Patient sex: F
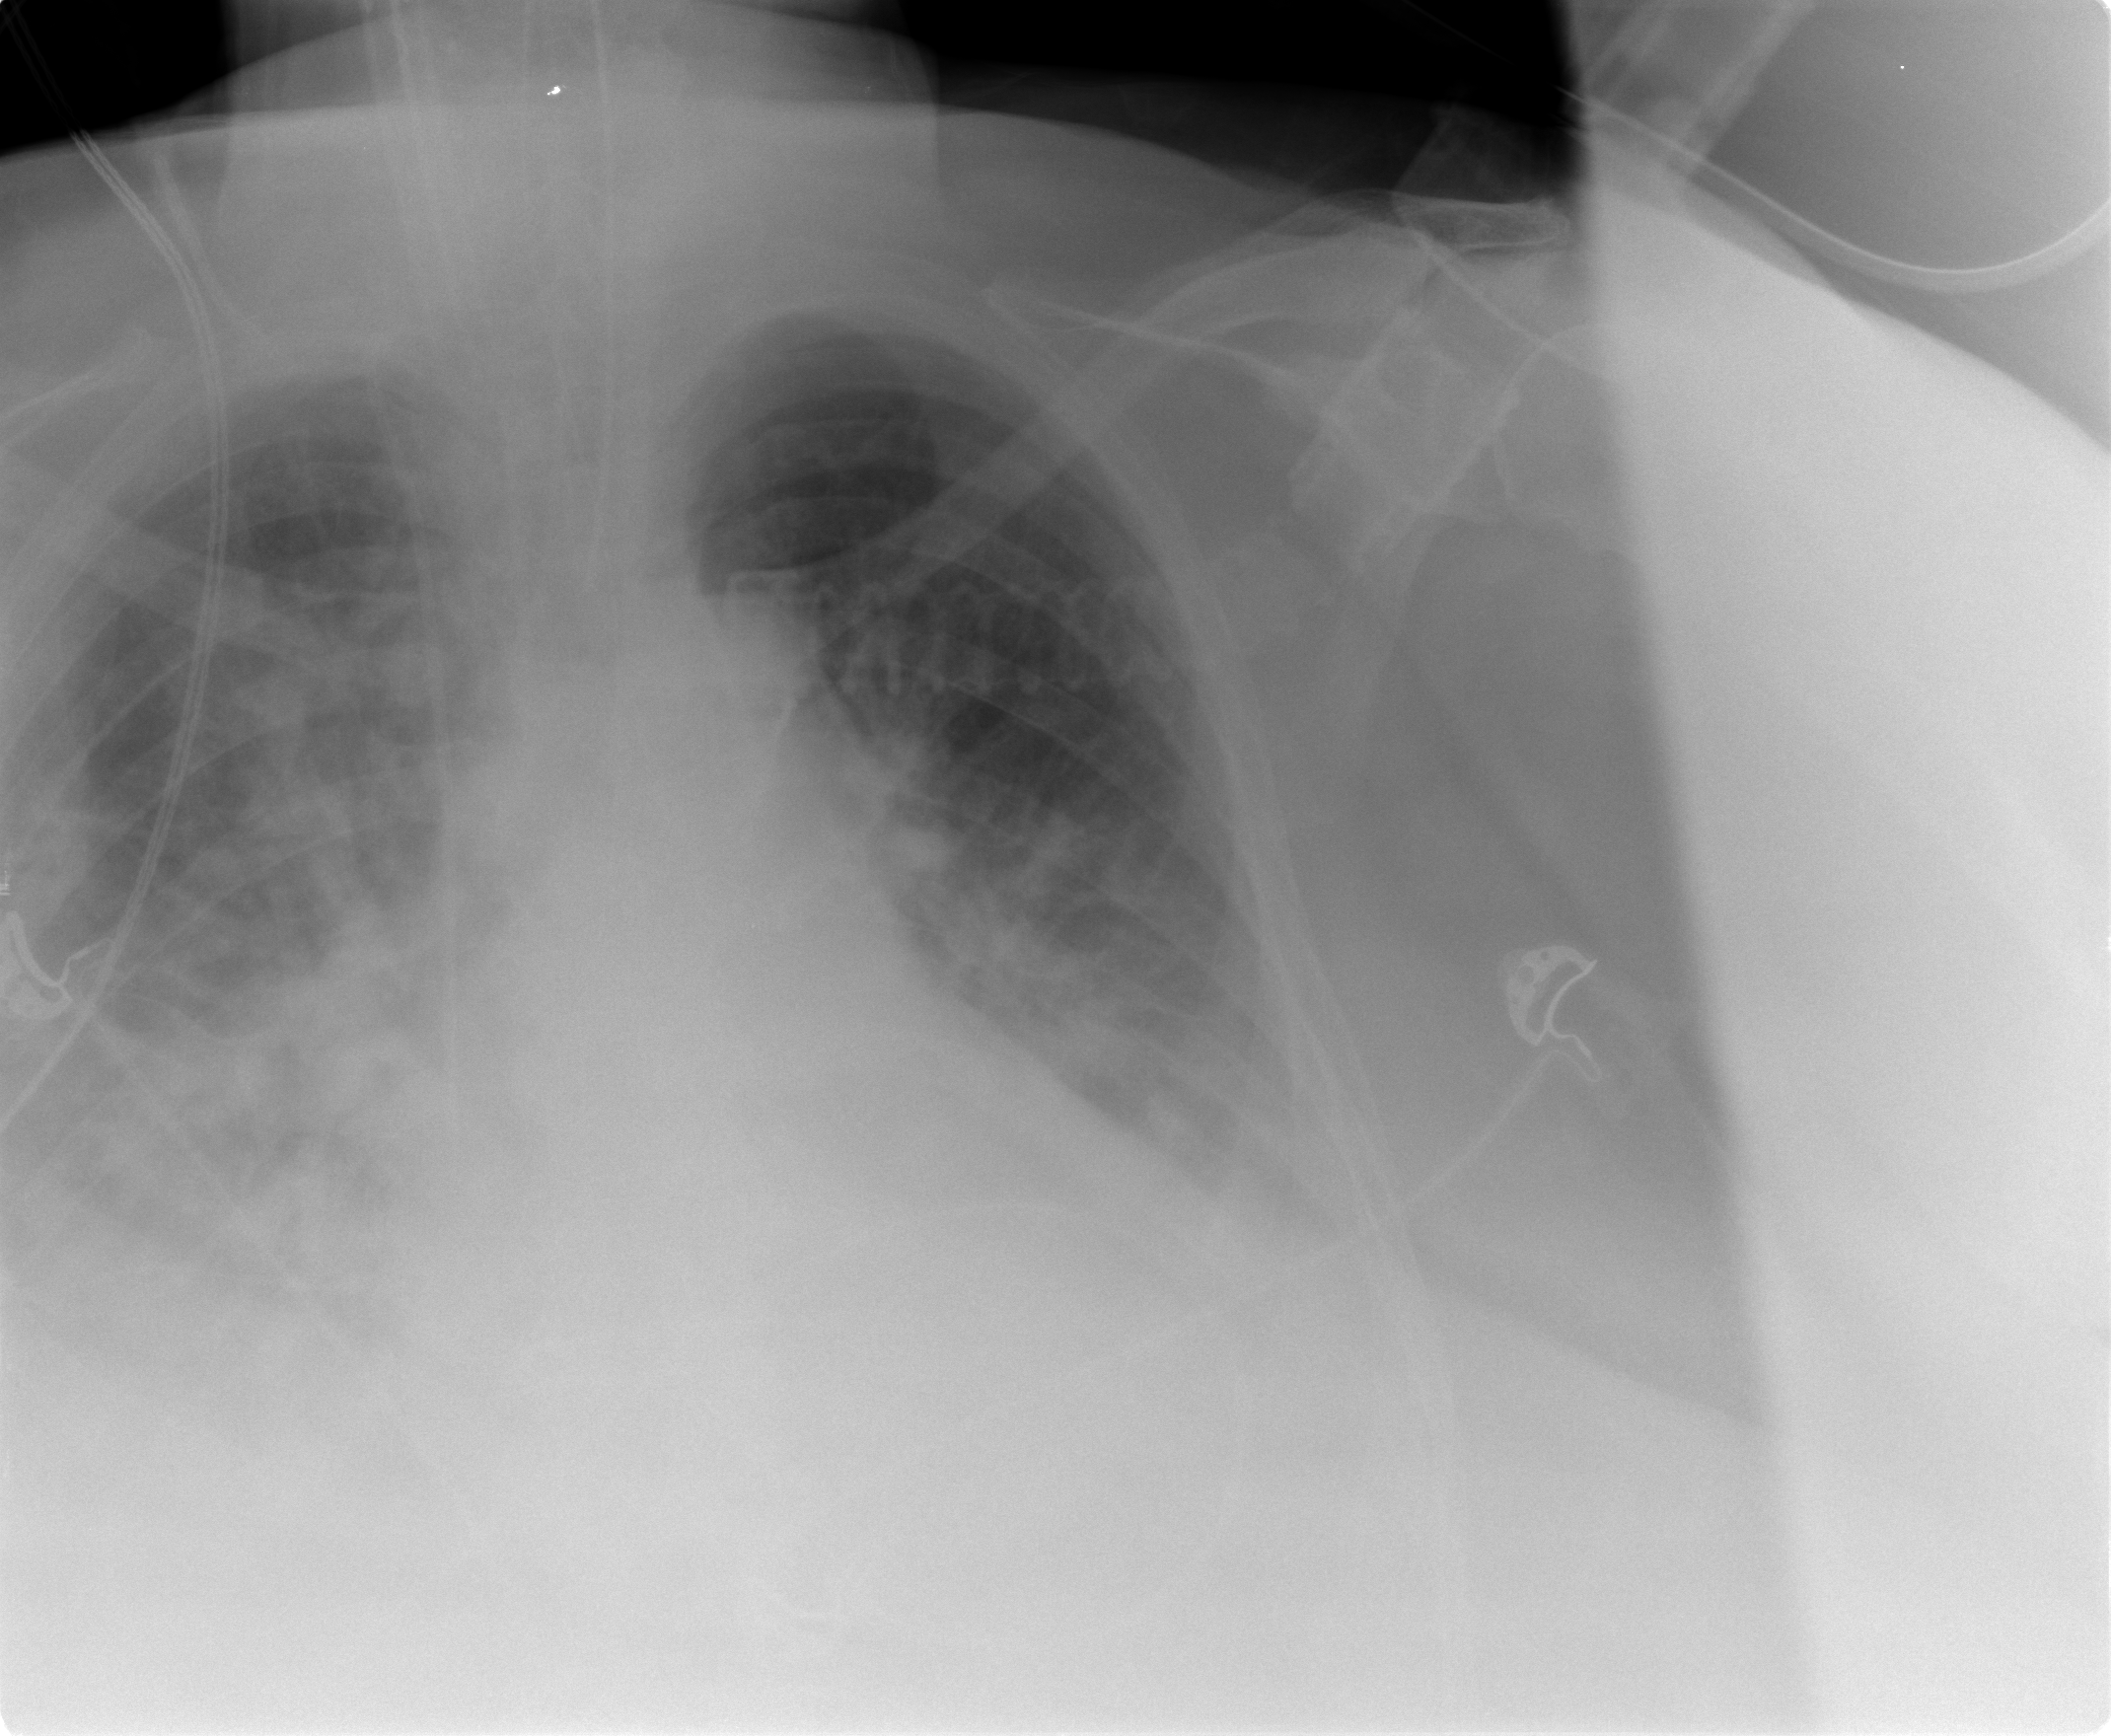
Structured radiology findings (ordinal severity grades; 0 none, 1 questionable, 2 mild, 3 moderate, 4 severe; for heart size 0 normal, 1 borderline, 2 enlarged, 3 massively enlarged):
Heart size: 0
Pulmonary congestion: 0
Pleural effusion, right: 3
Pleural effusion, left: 2
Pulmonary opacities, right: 3
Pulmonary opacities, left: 0
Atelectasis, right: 2
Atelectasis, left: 2